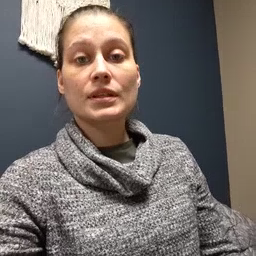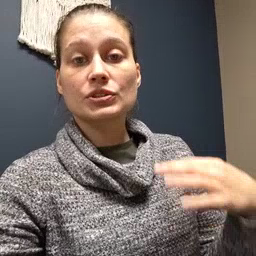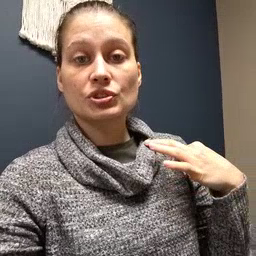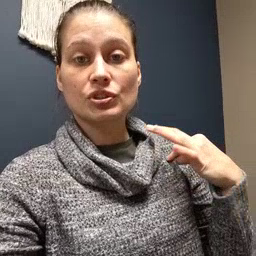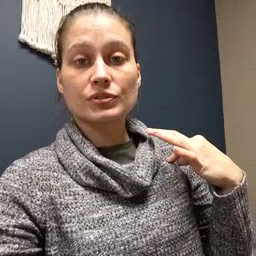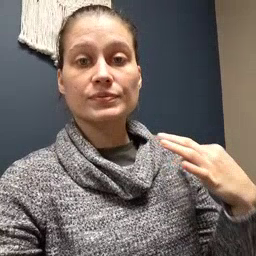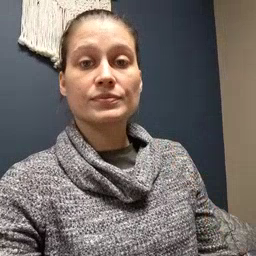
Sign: shirt